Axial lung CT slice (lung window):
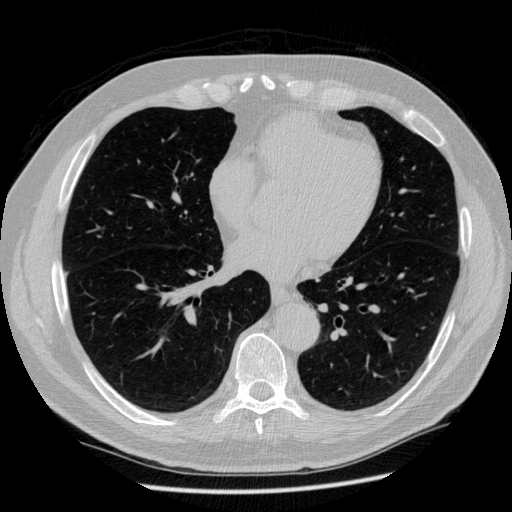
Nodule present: no